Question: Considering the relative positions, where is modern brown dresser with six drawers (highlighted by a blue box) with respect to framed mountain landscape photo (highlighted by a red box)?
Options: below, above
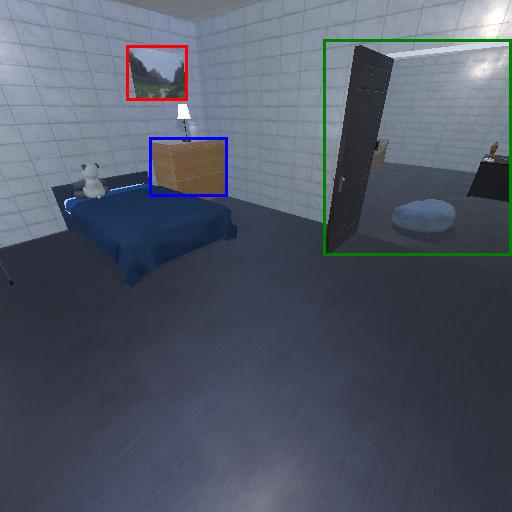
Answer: below